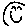
Label: smiley face